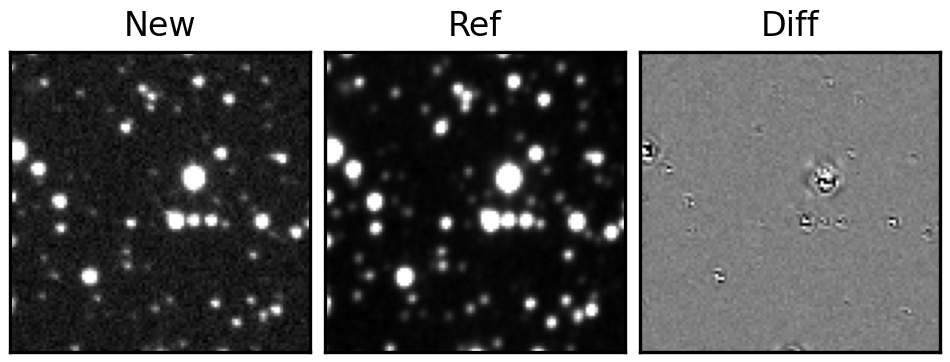
Label: bogus